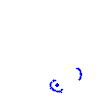
Particle: proton